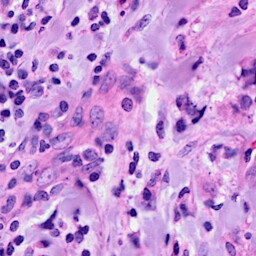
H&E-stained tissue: Breast